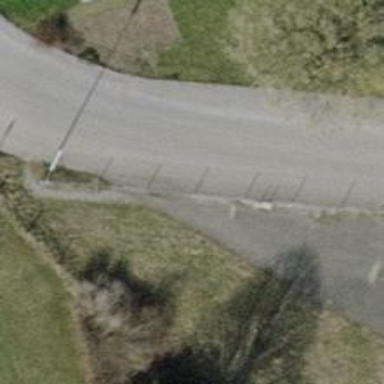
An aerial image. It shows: Gate.